Question: I have developed a Java Application that connects with a database (insert, select ...) with Apache Derby as DBMS, this appication is running fine on NetBeans, but when I export it in a Jar, and I run it outside without NetBeans, I receive this error:
after running this command:
'''
java -jar jarre.jar
'''
I get this list:

I want my application to be portable, without starting NetBeans.
I know that I am missing something, but exactly what, is something I want someone to put light on?
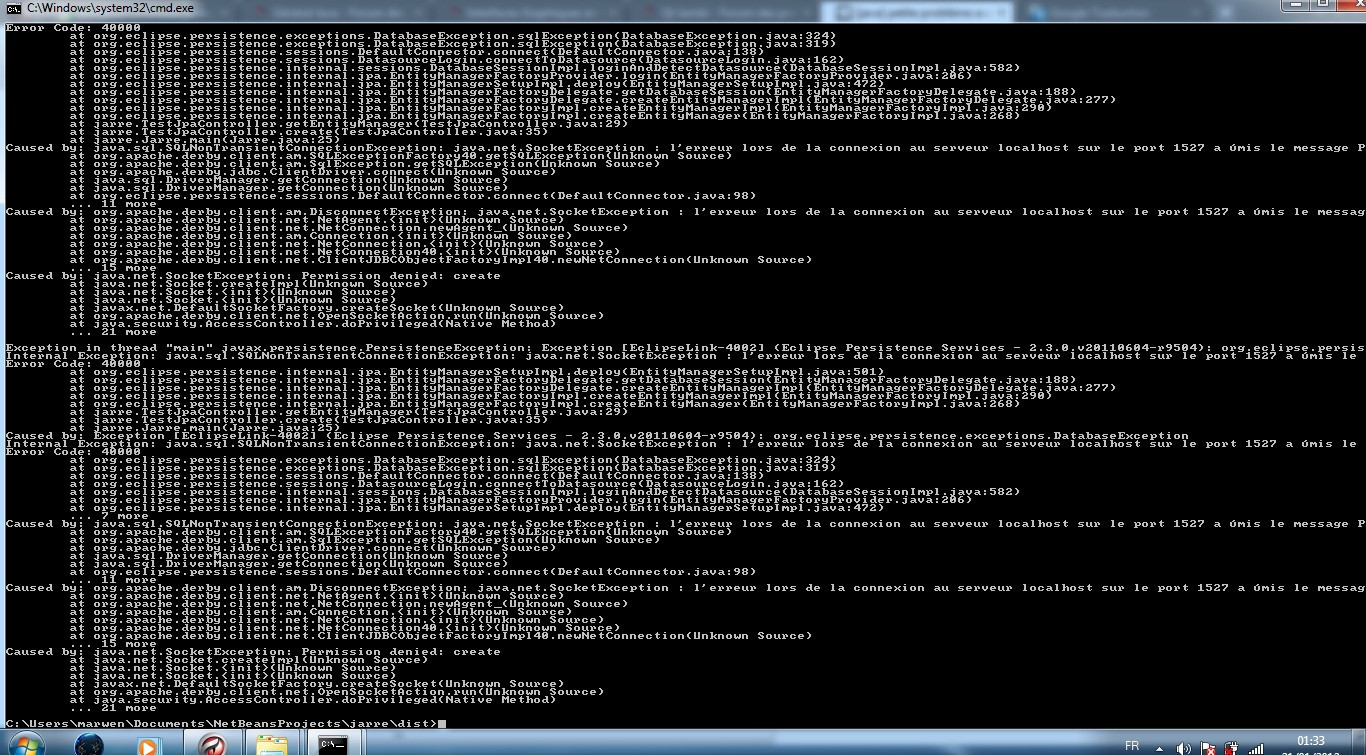
Answer: Derby is an ex-IBM product and they are a bit fanatic about security (which can be good or bad). In your case, the Derby database uses the Security Manager API to make sure a lot of things are "safe". See the documentation how to <URL> .
The second option is to disable the security; don't install a SecurityManager in your .
I once spent roughly a week to set everything up correctly. This seems odd because Derby supplies example security files. The problem is that once you install a SM, it applies to
So you might need to change code in non-Derby parts, write more extensive policy files for those parts of the code and do a lot of ugly stuff that is scarcely documented. I didn't like it. For the most part, it felt like stabbing in the dark.
Disabling the security is often the preferred option unless your code was written with security in mind from the ground up (and all frameworks that you use, too).